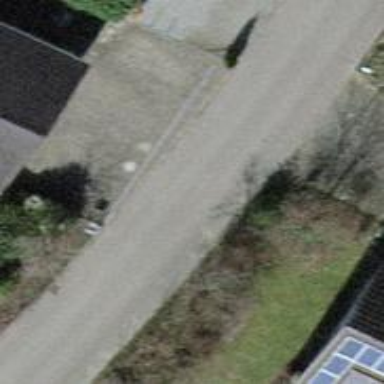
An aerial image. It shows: Asphalt road in residential area.